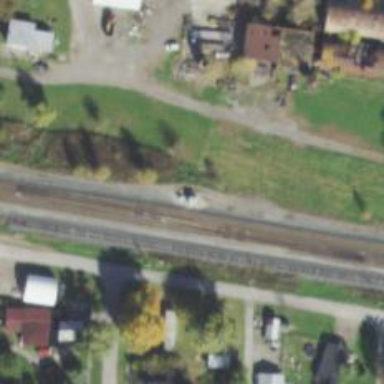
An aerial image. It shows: Railway junction.